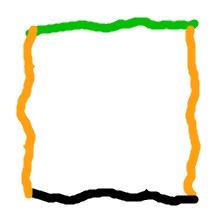
Shape: square